Question: I use sublime text 3 and R-box [formerly R-Extended] and R-3.1.2, however, when I want to start R, sublime does not find it and displays the error message below.
The path to R (64 bit) in the explorer is 'C:\Program Files\R\R-3.1.2ind\Rgui.exe', contrary to that in the R-box config file Rgui.ahk the variable '%Rguiexe%' equals '"C:\Program Files\R\R-3.0.1in\i386\Rgui.exe"', obviously the wrong path.
'''
a) Could the problem be caused by something other than the wrong path?
b) Is there a way to set the path to R in R-box manually?
'''
Can anyone help? Thanks a lot!

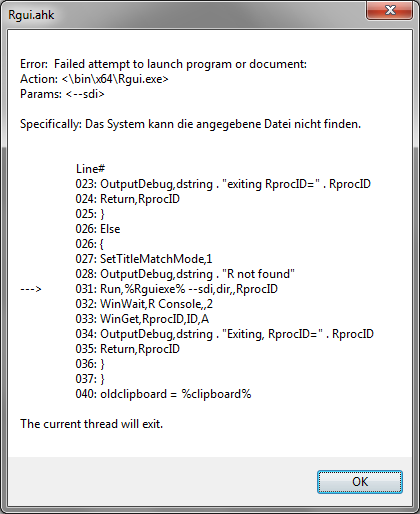
Answer: Here's how it works - Thanks to the friendly support of the package creator.
In the R-box settings in Preferences > Package Setting > R-Box > Settings - User, set the R-directory by entering this code (for R 64 bit, use "R32" for 32 bit)
'''
{
// path to Rgui.exe
"R64": "C:\Program Files\R\R-3.1.2\bin\x64\Rgui.exe"
}
'''